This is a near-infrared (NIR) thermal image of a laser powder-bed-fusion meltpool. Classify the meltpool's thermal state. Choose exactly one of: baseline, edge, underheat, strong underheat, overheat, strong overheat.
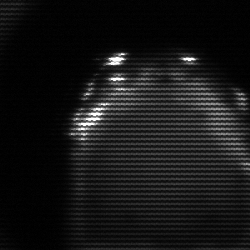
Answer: edge